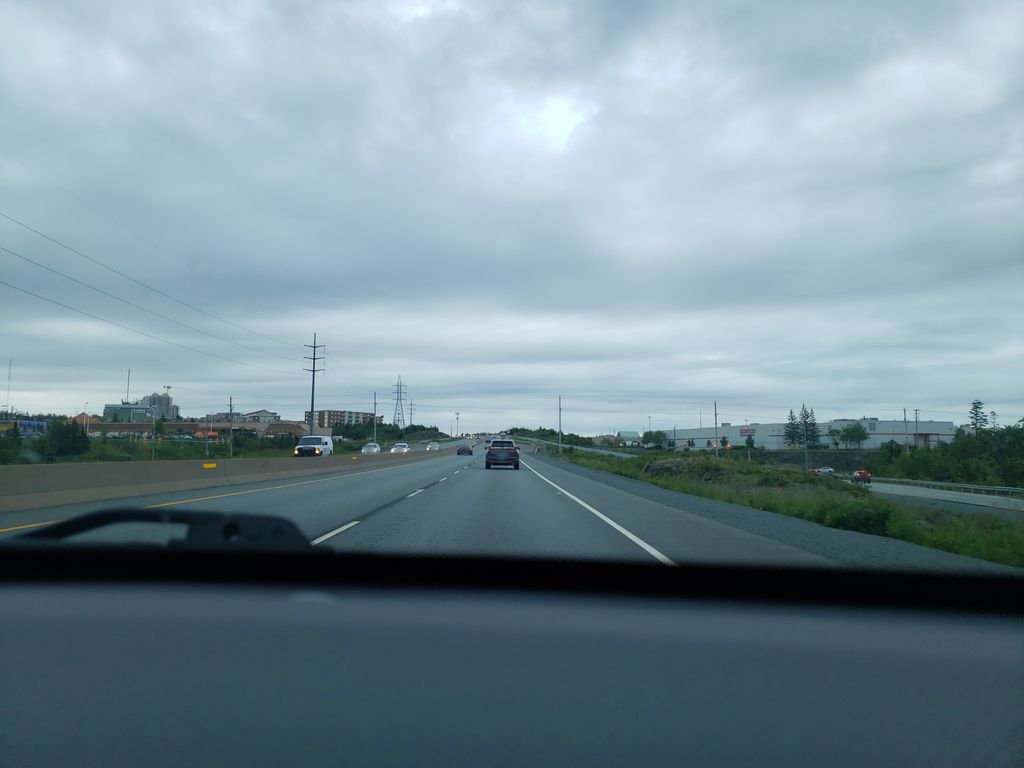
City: halifax